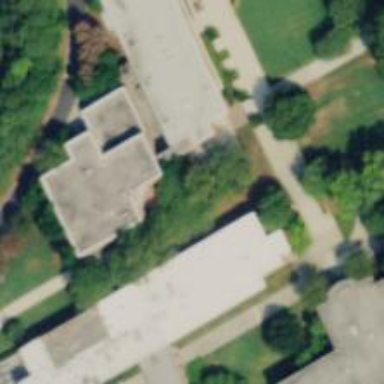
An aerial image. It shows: College building.